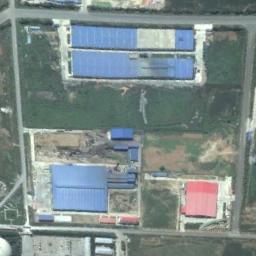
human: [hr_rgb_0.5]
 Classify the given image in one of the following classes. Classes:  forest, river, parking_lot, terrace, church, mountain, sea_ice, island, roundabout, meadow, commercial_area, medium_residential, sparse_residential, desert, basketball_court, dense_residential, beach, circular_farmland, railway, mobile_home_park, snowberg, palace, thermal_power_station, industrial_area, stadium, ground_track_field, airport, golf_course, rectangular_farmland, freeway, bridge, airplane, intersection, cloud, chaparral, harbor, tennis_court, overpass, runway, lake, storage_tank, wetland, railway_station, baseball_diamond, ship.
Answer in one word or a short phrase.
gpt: industrial_area